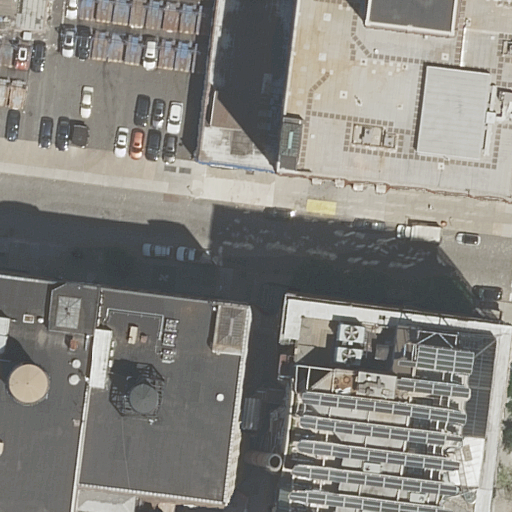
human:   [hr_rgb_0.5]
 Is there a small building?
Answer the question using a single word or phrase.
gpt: yes

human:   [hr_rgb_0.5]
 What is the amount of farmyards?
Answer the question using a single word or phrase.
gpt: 0

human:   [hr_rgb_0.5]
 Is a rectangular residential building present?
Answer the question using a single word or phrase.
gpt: yes

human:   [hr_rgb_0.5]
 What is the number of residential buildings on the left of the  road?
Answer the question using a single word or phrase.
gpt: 3

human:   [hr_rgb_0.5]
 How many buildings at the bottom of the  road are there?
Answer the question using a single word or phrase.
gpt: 5

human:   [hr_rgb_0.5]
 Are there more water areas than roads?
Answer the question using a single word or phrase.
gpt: no

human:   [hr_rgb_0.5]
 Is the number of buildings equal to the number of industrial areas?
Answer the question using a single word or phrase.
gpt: no

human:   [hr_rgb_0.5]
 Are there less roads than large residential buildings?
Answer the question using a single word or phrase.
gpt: yes

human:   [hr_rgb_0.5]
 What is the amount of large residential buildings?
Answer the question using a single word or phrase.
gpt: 4

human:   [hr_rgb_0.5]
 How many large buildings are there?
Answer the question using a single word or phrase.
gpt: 4

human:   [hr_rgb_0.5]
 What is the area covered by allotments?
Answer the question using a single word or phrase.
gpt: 0m2

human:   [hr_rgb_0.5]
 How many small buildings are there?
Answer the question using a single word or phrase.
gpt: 2

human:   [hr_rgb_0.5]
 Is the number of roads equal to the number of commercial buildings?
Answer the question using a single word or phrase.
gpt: no

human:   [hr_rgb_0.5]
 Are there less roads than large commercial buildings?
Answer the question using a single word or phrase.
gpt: no

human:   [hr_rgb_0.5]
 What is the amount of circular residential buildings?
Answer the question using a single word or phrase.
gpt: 0

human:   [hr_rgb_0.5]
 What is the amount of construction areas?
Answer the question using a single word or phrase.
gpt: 0

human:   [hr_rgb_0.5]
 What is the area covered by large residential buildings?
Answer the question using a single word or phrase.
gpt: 5761m2

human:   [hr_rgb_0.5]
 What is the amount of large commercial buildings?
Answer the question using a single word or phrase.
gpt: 0

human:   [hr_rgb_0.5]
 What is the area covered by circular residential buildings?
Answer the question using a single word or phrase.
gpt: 0m2

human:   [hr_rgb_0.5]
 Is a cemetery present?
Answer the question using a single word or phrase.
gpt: no

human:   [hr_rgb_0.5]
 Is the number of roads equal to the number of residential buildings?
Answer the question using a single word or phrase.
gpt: no

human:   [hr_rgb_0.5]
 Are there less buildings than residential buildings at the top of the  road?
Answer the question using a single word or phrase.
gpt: no

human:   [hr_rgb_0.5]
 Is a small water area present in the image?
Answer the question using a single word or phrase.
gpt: no

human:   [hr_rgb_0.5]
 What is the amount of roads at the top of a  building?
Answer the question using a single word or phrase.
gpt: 1

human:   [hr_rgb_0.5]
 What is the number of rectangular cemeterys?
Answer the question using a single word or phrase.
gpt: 0

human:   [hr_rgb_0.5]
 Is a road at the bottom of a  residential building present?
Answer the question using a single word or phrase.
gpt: yes

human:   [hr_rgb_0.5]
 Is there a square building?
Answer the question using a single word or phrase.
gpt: no

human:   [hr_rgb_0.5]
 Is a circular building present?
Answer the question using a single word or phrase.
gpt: no

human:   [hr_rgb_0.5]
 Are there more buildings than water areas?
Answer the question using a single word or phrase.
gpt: yes

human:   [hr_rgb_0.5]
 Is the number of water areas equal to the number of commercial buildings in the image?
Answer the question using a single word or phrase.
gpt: yes

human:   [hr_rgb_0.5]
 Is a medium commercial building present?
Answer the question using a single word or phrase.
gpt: no

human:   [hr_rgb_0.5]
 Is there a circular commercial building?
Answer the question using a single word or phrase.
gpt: no

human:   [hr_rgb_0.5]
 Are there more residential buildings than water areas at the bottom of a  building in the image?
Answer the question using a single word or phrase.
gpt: yes

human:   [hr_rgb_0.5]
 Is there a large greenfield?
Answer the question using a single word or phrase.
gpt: no

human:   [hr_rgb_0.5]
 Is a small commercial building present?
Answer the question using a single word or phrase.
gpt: no

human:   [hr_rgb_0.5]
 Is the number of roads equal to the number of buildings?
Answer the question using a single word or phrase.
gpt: no